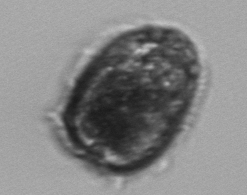
Label: Pleuronema